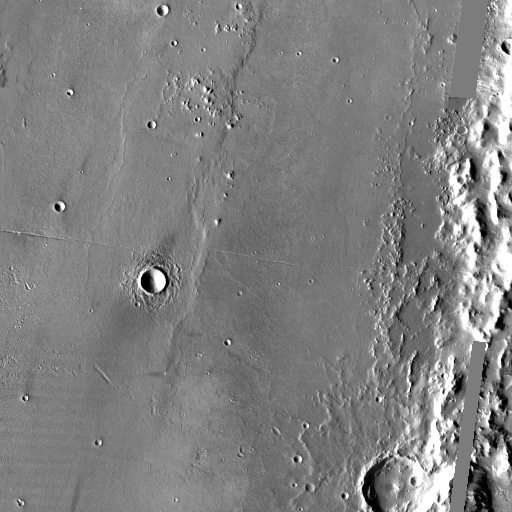
Crater classes present: Background, Other, Layered, Buried, Secondary